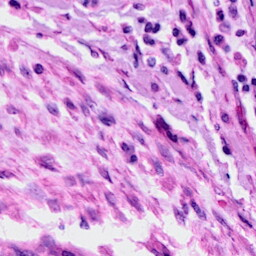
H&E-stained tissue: Cervix